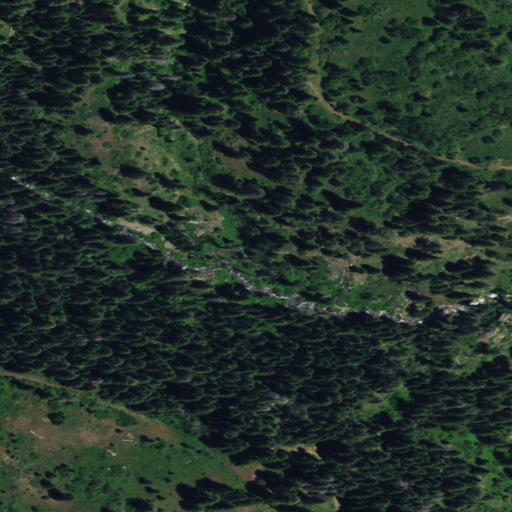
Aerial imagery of valley in Idaho named Long Gulch containing evergreen forest and shrub